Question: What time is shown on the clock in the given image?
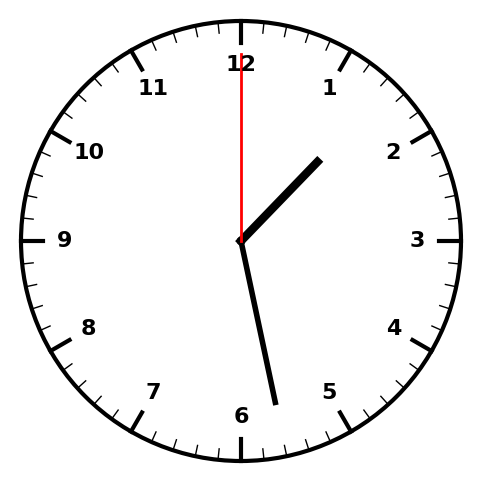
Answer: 01:28:00